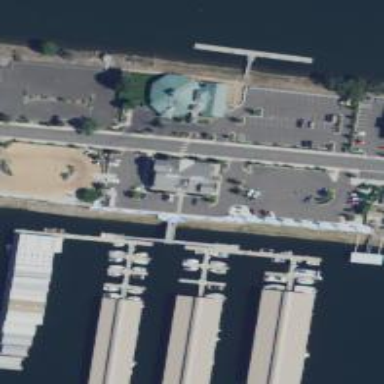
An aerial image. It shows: Man-made pier.